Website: slack
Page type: billing-address
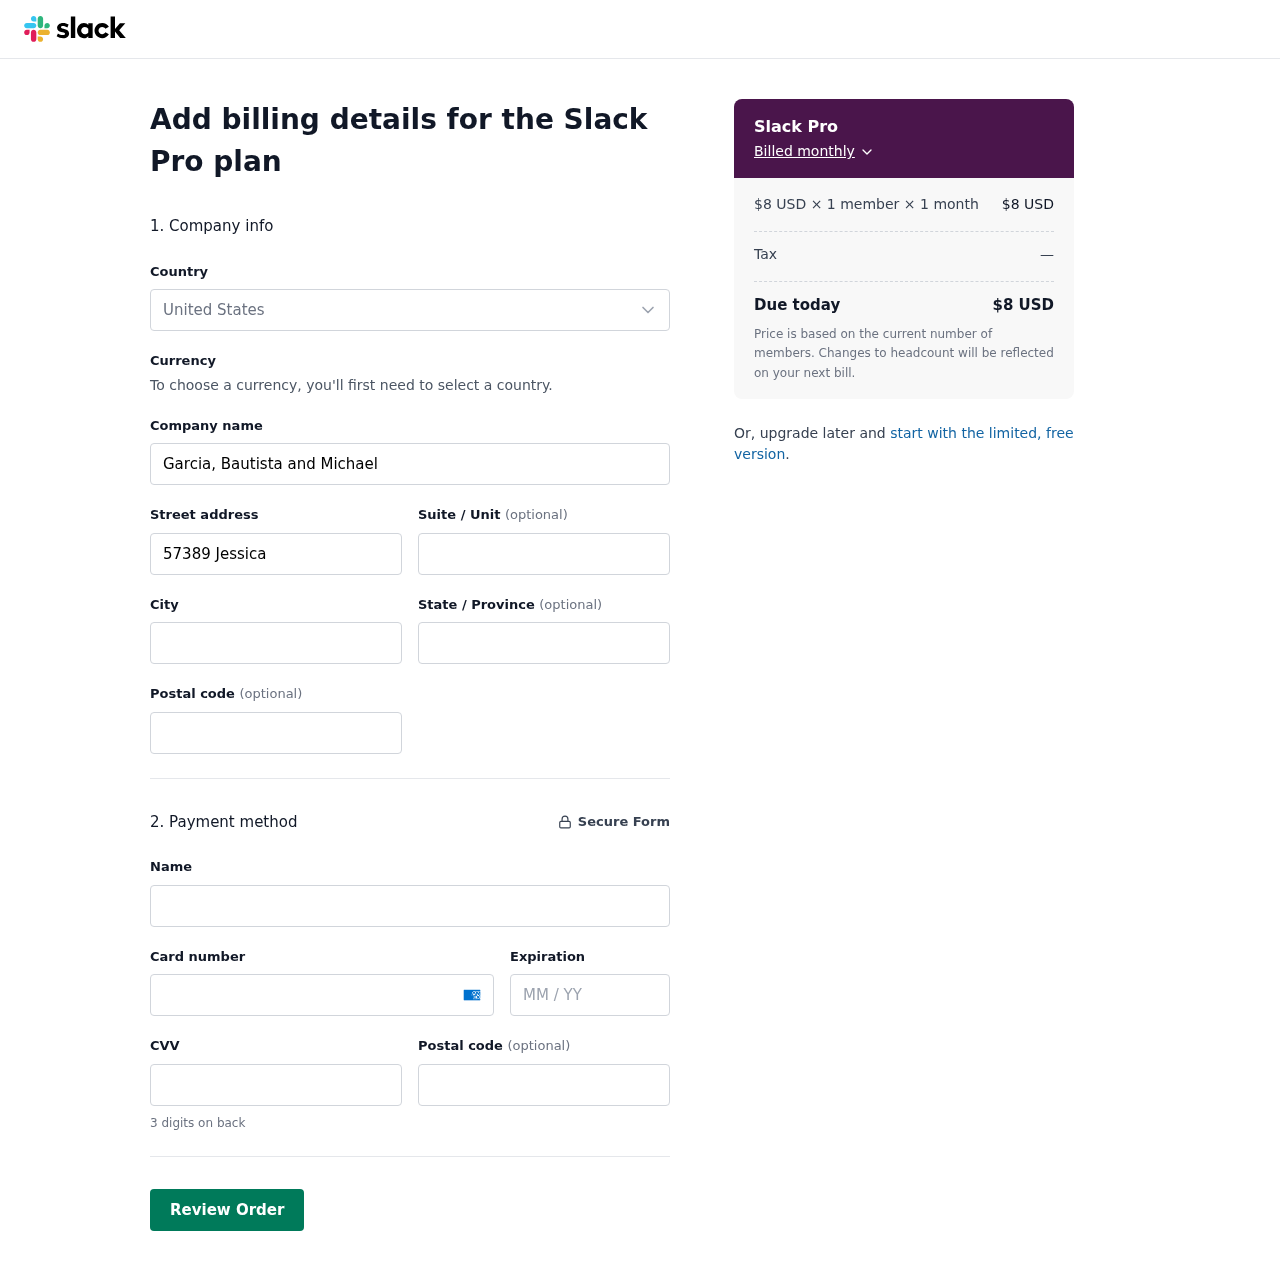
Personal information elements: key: PII_CARD_CVV
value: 1975
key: PII_CARD_EXPIRY
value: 11/27
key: PII_CARD_NUMBER
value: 3733 6518 0655 843
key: PII_CITY
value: South Kyle
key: PII_COMPANY
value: Garcia, Bautista and Michael
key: PII_COUNTRY
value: United States
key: PII_FULLNAME
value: Zachary Foster
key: PII_POSTCODE
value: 83436
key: PII_STATE
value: PR
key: PII_STREET
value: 57389 Jessica Ferry Suite 100
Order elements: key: ORDER_PLAN_PRICE
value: $8 USD
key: ORDER_NUM_MEMBERS
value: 1 member
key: ORDER_NUM_MONTHS
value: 1 month
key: ORDER_SUBTOTAL
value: $8 USD
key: ORDER_TAX
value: —
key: ORDER_TOTAL
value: $8 USD